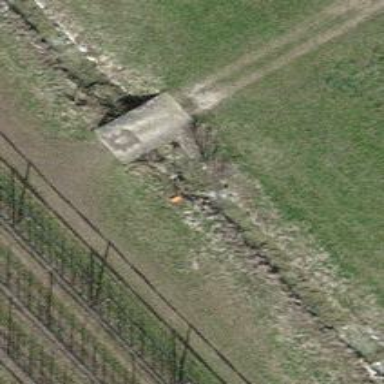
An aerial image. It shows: Aerial marker.